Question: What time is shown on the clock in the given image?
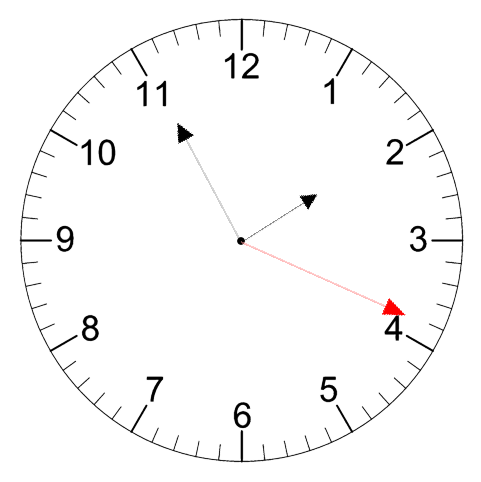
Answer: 01:55:19